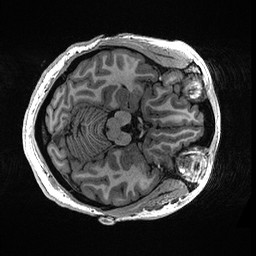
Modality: T1w
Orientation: axial
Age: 23
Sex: female
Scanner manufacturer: ge
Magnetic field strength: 3 T
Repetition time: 0.006952 s
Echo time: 0.00292 s